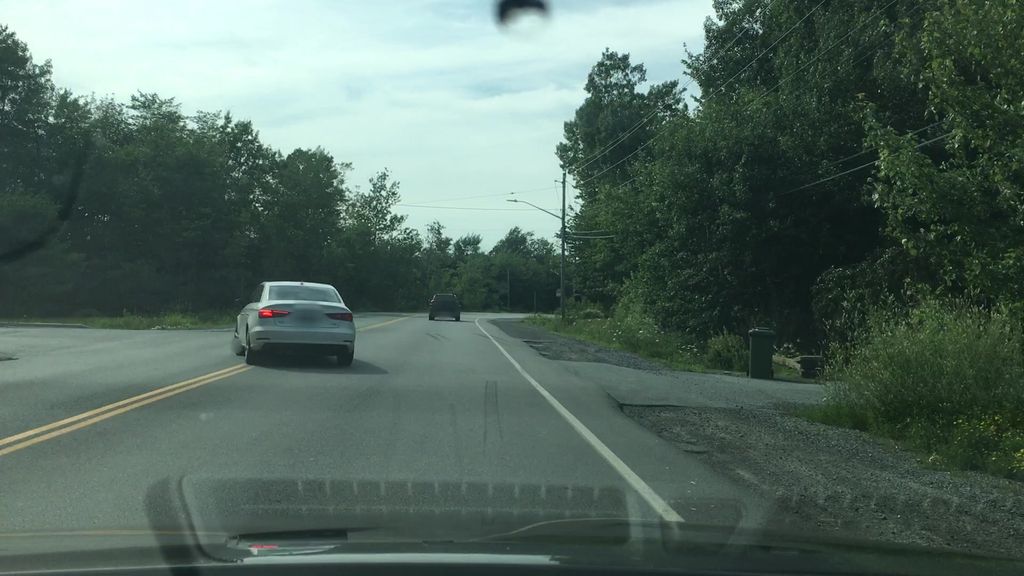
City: halifax